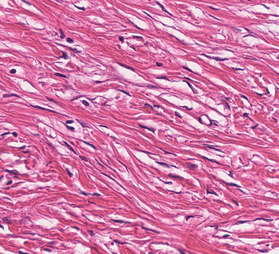
Tumor epithelial tissue: no
Tumor-associated stroma tissue: yes
Normal tissue: no